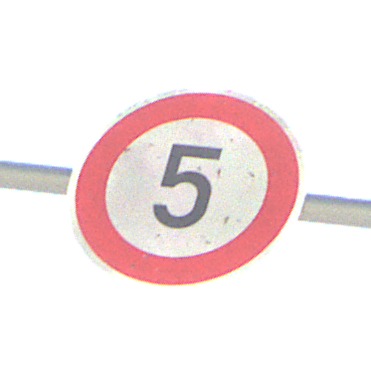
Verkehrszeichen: Geschwindigkeit5
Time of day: MorningAfternoon
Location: Outdoor (Beach)
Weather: PartlyCloudy
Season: NotSpecified
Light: Natural